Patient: sex M, age 65
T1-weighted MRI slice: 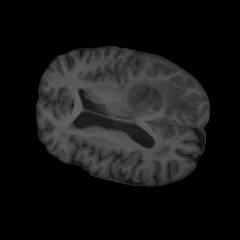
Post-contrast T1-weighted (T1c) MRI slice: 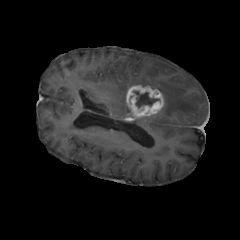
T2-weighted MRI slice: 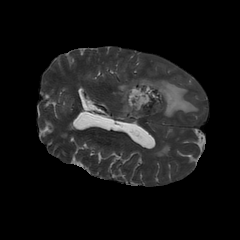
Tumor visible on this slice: yes
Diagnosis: Glioblastoma, IDH-wildtype
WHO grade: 4